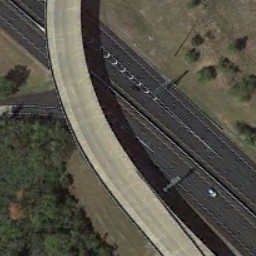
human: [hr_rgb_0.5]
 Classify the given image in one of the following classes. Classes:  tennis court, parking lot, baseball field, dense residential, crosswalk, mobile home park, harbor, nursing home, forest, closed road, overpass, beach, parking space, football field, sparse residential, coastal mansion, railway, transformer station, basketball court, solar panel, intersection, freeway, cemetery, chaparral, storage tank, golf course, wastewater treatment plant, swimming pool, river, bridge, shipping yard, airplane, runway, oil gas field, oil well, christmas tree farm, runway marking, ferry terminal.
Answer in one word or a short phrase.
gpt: overpass